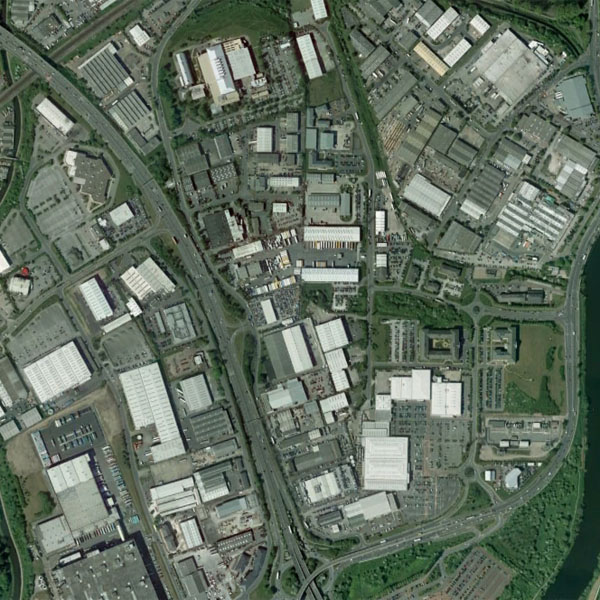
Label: Industrial